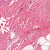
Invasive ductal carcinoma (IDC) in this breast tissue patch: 0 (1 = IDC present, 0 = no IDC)